Aerial crown-view tile of a tropical tree (Barro Colorado Island, Panama), acquired 20250818:
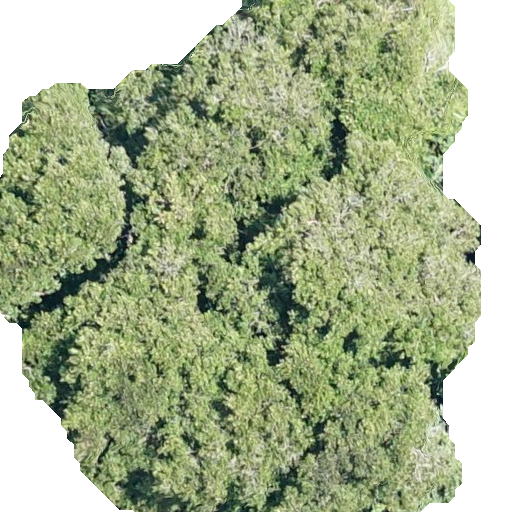
Species: Prioria copaifera
GBIF accepted scientific name: Prioria copaifera
Crown area: 330.212 m²